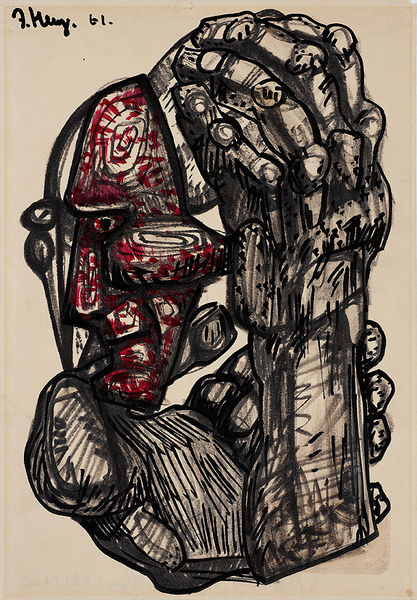
Titel: The Thinker, The Thinker
Künstler: Ernst Neizvestnyi (Neizvestny)
Standort: Amherst (Massachusetts, USA)
Institution: Mead Art Museum, Amherst College
Schlagwörter: hands, red, white, arm, black, dark, face, gray, modern, nose, painting, portrait, pattern, hand, profile, man, ear, head, eyes, drawing, paper, bust, chin, mouth, line, sketch, pen, abstract, arms, cheeks, shoulder, design, ink, art, signature, pencil, eye, lines, war, finger, fingers, cubism, linear, cheek, hatching, hold, body, postmodern, muscle, abstarct, distorted, fragment, sign, blood, saw, fragmented, pieces, messy, nlack, wrist, signed, asymetrical, name, hemy, marker, abstracted, mouths, 61, knuckles, sbtracted, violent, 1961, 1861, wrists